Field crop: tomato
Growth stage: 2
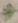
Species: solanum